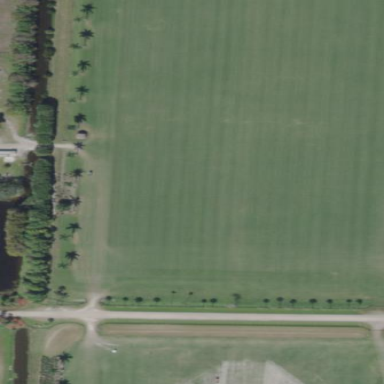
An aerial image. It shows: Grass pitch designated for equestrian sports.